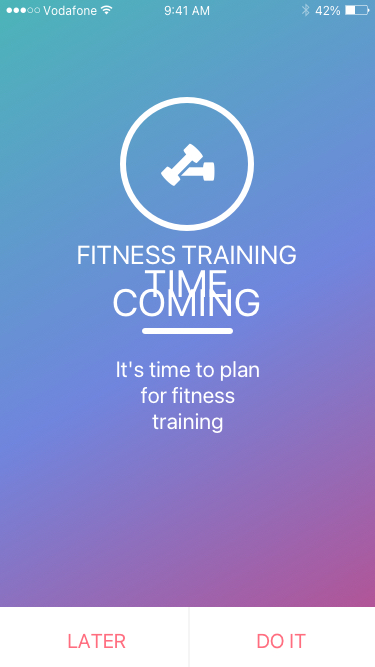
Text in this UI design:
It's time to plan
for fitness training
FITNESS TRAINING
TIME COMING
DO IT
LATER